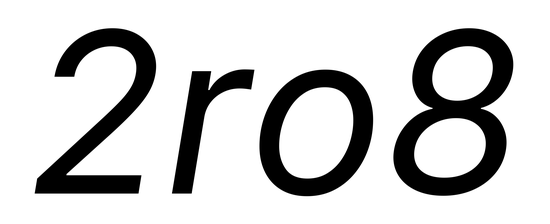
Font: Inter-Italic_Italic